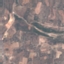
Land use / land cover: PermanentCrop